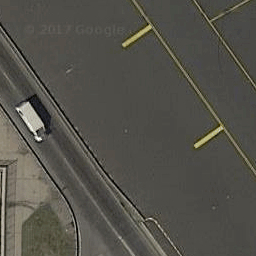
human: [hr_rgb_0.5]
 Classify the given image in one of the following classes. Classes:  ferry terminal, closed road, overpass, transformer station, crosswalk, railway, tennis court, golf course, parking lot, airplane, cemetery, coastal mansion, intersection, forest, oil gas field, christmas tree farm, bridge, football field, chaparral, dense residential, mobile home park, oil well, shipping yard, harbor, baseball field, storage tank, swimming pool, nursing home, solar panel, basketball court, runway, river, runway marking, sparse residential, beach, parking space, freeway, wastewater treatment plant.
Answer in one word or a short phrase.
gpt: runway marking